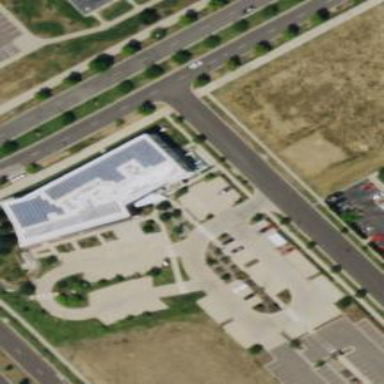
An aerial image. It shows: Office building.